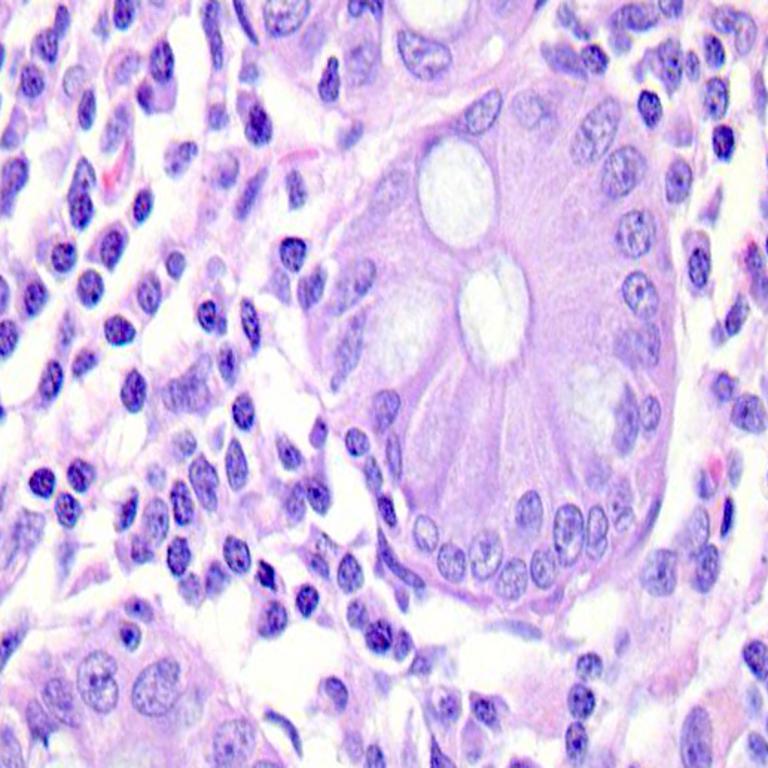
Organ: colon
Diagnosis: benign